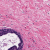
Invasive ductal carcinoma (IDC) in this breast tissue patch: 0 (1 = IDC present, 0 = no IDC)